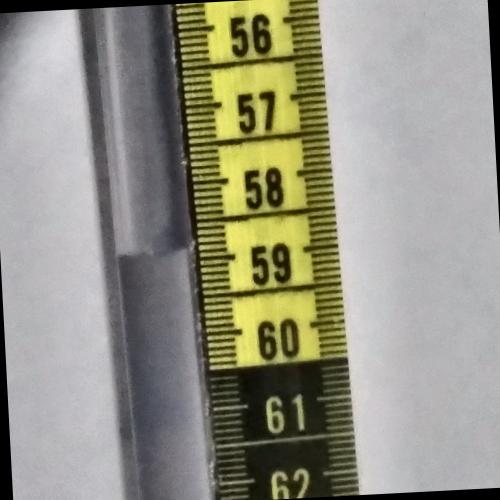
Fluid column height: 58.9 cm